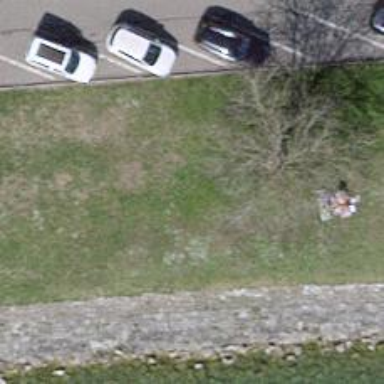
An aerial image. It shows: Red bench.